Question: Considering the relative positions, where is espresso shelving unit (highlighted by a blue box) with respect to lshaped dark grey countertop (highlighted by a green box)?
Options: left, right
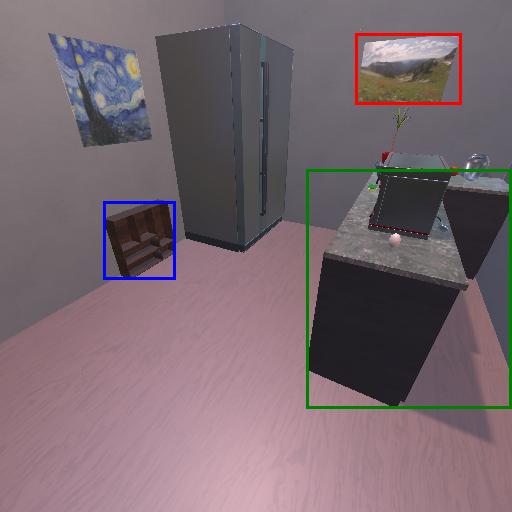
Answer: left